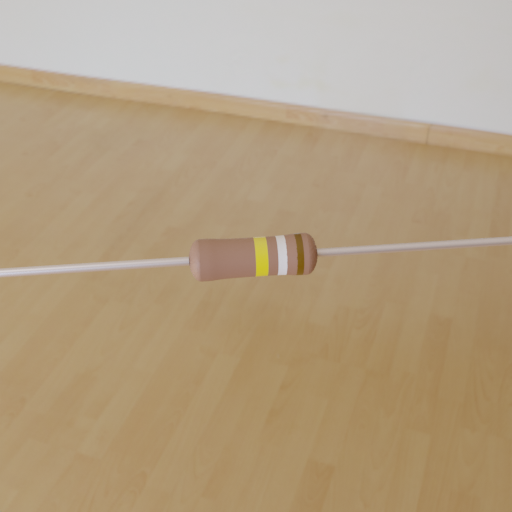
Resistor colour bands (in order): yellow, white, brown